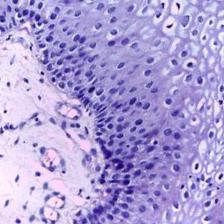
Diagnosis: Normal